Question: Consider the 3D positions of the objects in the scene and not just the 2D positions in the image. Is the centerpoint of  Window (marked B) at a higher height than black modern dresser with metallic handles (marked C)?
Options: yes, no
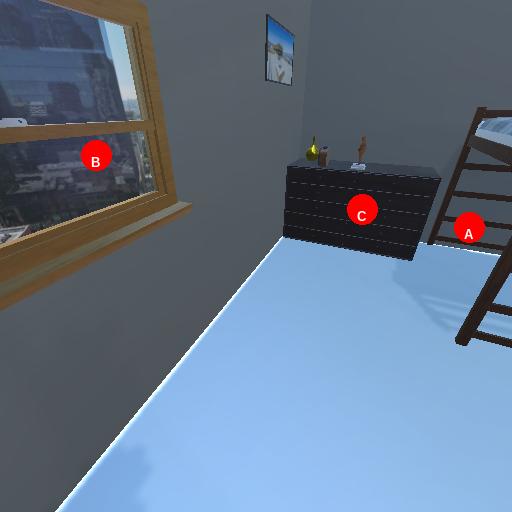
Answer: yes